Question: I have searched, but not found what must be an obvious answer to someone who understands better than I do.
Simple problem: this page won't scroll vertically when viewed on screen wider than 768px:
<URL>
On screens wider than 768px, the page is stuck in this position:

I have been picking at it awhile, using firebug and experimenting. Not even going to tell you the weirdest part.
Two goals here:
1. Find what is wrong and a fix for the scrolling not working on screens wider than 768px.
2. Learn something, so I can find this kind of fix on my own.
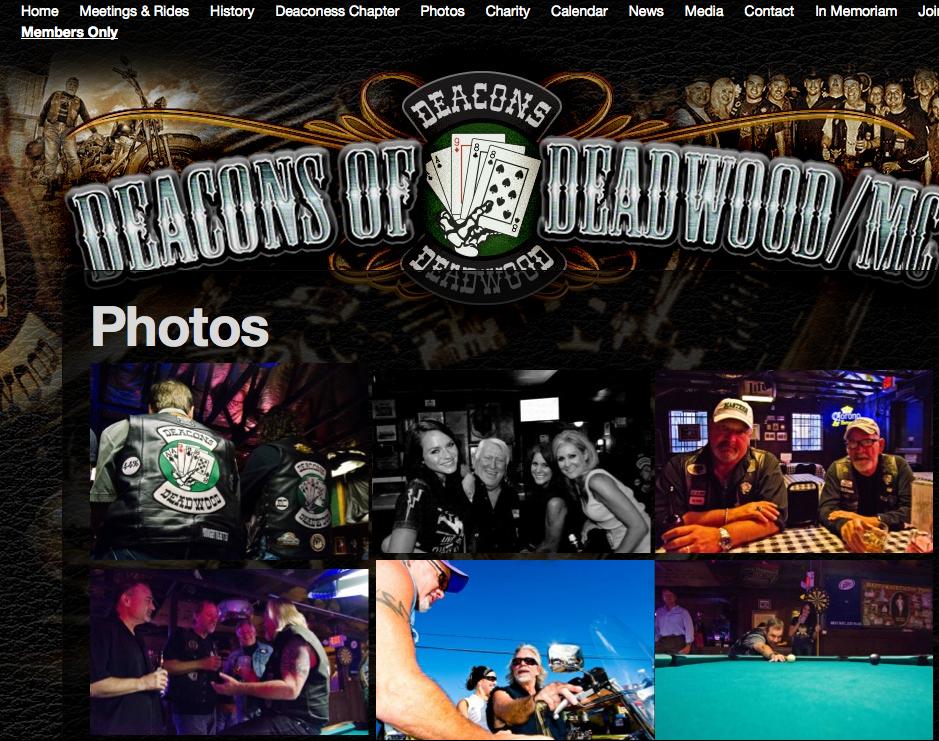
Answer: I think this is causing the problem.
'''
.section-crackbar.fixed-top {
position: fixed;
}
'''
remove fixed position and it should scroll fine. Instead use this
'''
.inside.clearfix {
position: fixed;
left: 20%;
}
'''
NOTE: I'd consider giving header a better classname.